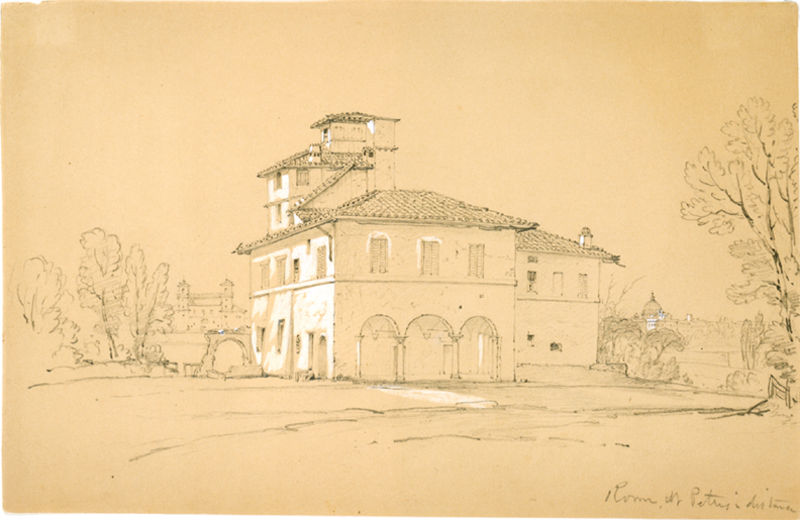
Titel: Rome, with House and St. Peter's in Distance
Künstler: John William Casilear
Standort: Amherst (Massachusetts, USA)
Institution: Mead Art Museum, Amherst College
Schlagwörter: beige, arch, arches, architecture, columns, white, window, black, windows, pink, print, tree, building, house, landscape, roof, tower, trees, spanish, bushes, path, road, view, villa, drawing, paper, illustration, line, sketch, pen, door, bridge, fence, town, italy, city, archway, dome, ink, walls, cupola, mansion, signature, pencil, lines, chimney, spire, contrast, faded, washington, tiles, vista, terracotta, negative, drawig, line drawing, colums, oof, porticus, belvedere, hacienda, london bridge, twon, biege